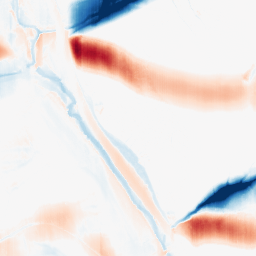
Category: morphological
Decomposition family: morphological_ellipse
Decomposition parameters: operation: average
width: 50
height: 5
Upsampling method: quintic
Upsampling parameters: scale: 4
Upsampling scale: 4